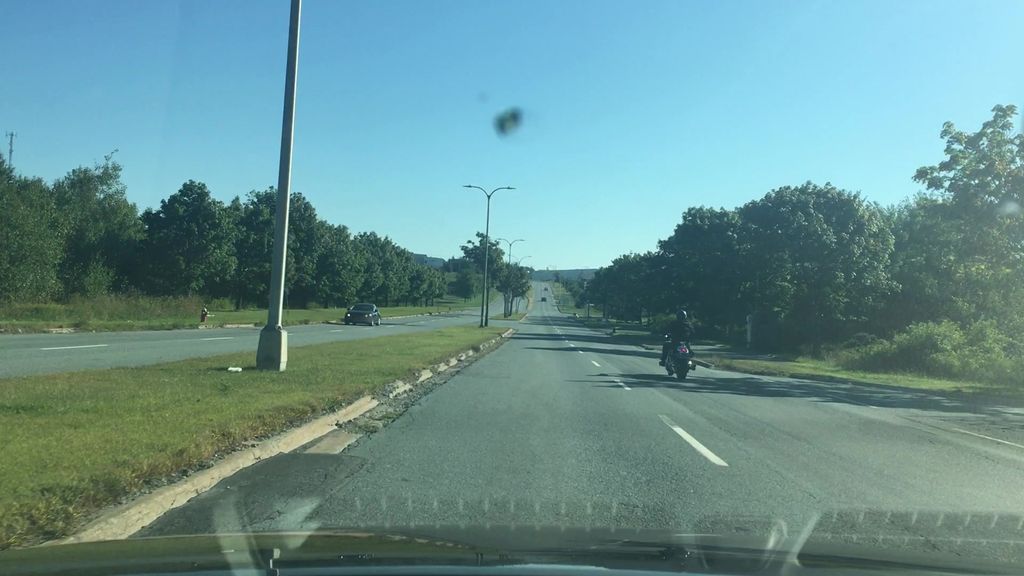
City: halifax